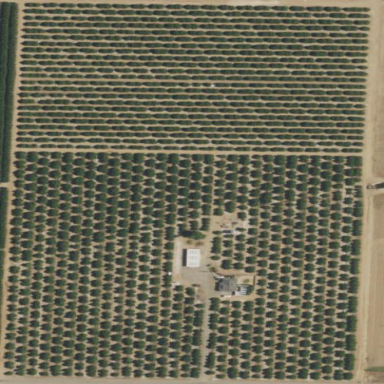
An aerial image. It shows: Orange orchard with rows of vibrant orange trees.